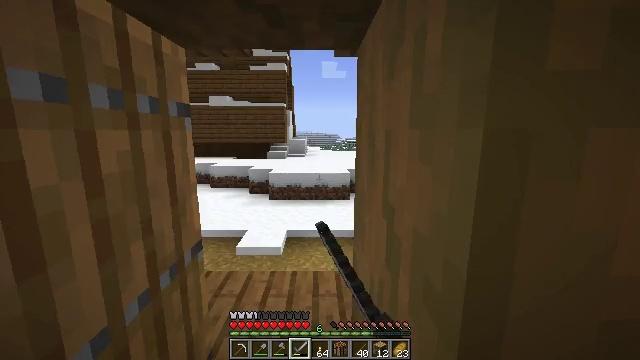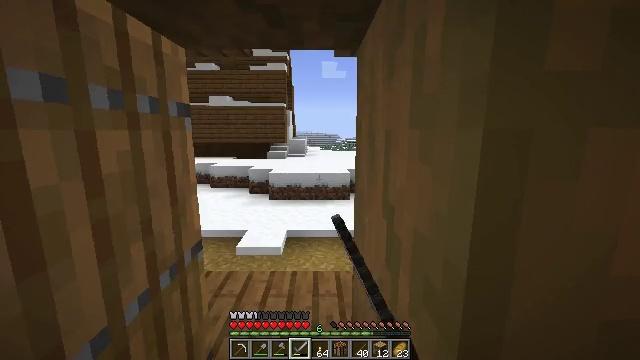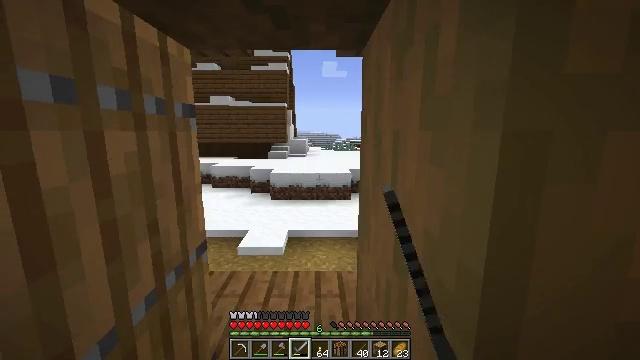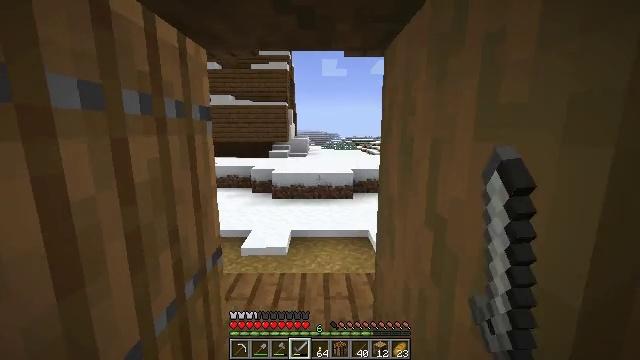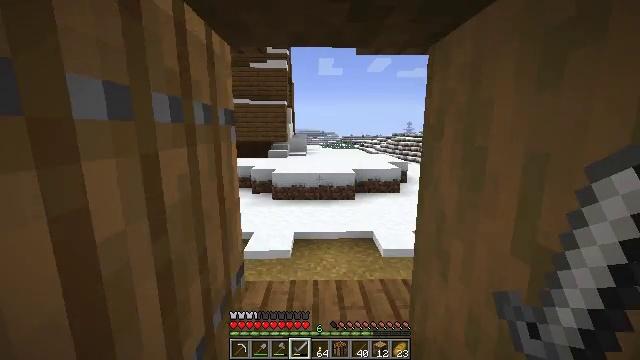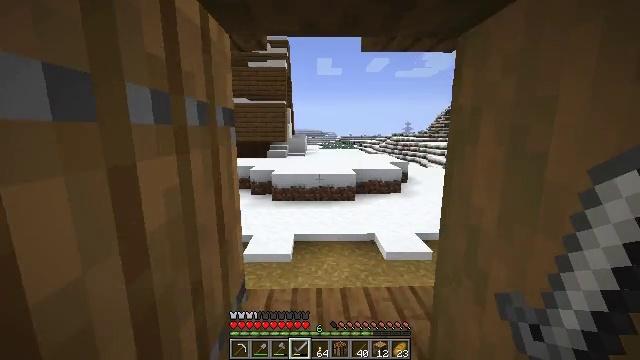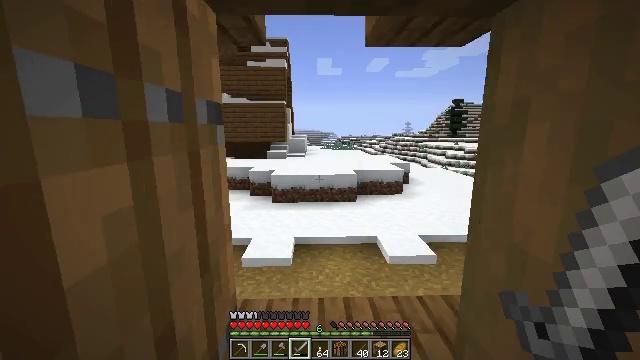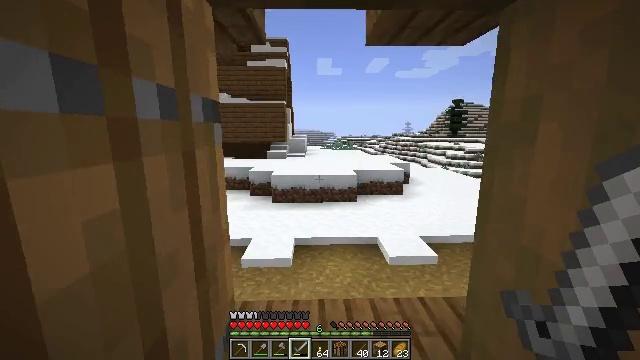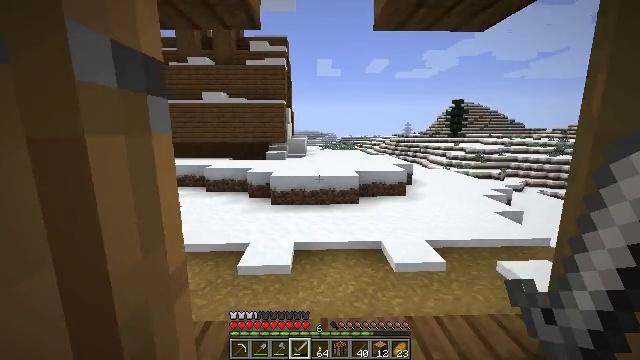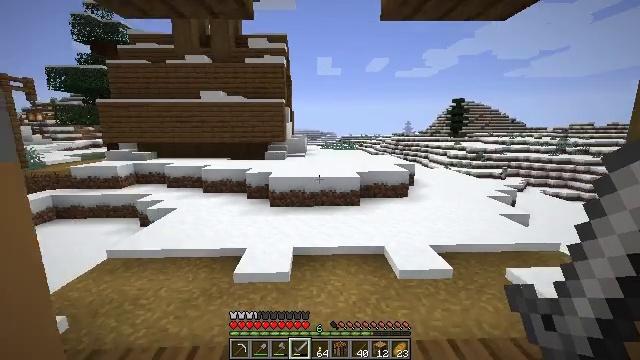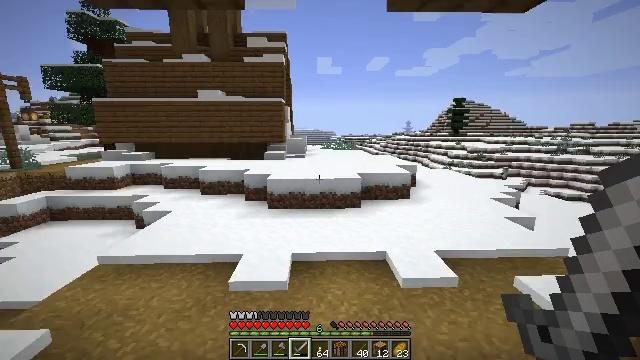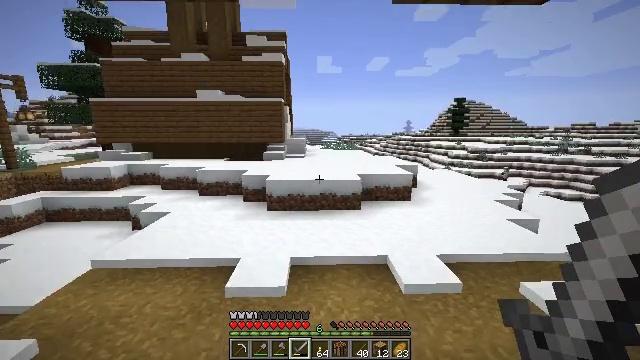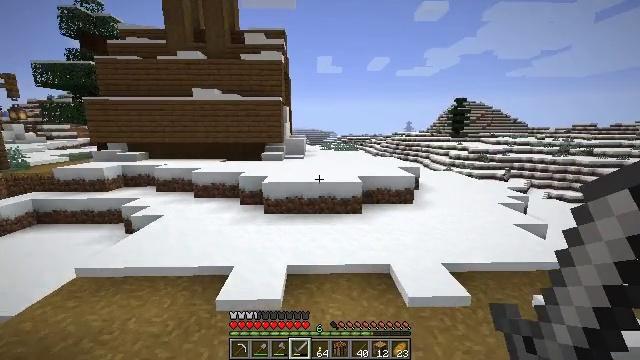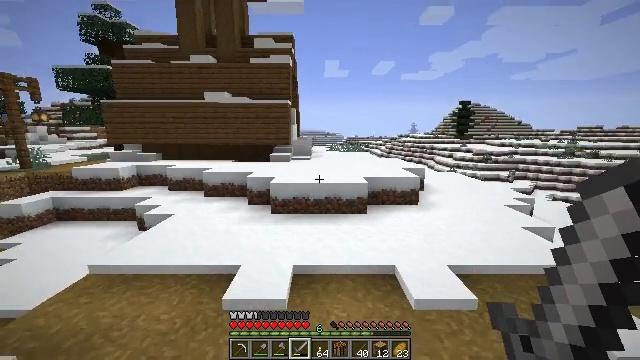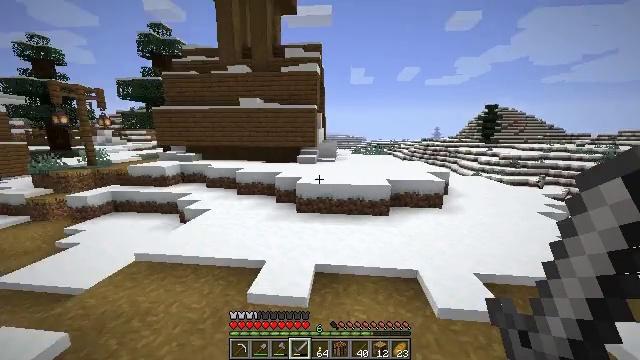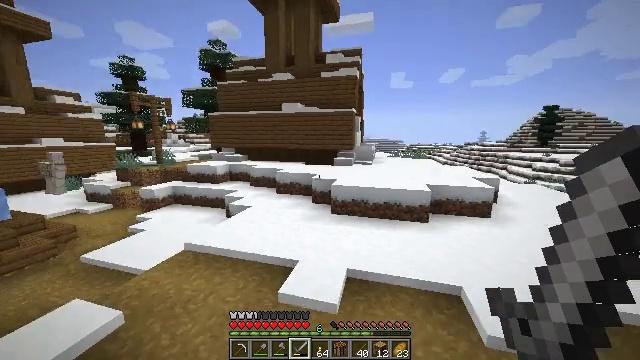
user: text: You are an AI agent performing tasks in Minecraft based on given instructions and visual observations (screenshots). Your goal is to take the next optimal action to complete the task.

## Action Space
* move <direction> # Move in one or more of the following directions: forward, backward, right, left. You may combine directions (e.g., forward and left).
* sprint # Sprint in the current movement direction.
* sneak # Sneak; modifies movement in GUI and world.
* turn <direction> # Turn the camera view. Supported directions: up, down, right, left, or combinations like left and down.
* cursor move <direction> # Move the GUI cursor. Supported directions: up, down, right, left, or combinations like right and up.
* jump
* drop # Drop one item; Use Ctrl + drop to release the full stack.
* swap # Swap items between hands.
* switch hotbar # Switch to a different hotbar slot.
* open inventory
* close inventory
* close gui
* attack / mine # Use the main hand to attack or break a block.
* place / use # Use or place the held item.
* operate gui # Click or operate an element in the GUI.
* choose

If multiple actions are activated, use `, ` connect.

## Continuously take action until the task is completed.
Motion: motion action
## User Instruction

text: Break the spruce leaves to clear the area.
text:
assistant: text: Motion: move forward
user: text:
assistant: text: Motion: move forward and move left
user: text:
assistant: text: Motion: move forward and move left
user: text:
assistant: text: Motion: move forward and move left
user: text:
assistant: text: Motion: move forward and move left
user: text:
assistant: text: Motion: move forward
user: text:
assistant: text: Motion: move forward
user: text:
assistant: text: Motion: move forward
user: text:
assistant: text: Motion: move forward
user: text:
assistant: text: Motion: move forward
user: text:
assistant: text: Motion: move forward
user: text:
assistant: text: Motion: move forward, sprint
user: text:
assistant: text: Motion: move forward, sprint, turn left
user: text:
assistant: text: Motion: move forward, sprint, turn left
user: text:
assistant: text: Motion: move forward, sprint, turn left
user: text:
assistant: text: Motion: move forward, sprint, turn left
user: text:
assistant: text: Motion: move forward, sprint, turn left
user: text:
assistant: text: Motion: move forward, sprint, turn left
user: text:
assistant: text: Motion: move forward, sprint
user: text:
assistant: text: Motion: move forward, sprint
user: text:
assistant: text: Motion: move forward, sprint
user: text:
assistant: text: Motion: move forward, sprint
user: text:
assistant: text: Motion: move forward, sprint
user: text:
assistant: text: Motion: move forward, sprint, jump
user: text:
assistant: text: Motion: move forward, sprint, jump
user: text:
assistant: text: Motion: move forward, sprint, jump
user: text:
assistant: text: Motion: move forward, sprint, jump
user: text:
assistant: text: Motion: move forward, sprint, turn right, jump
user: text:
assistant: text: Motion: move forward, sprint, turn right
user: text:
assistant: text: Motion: move forward and move left, sprint, turn right